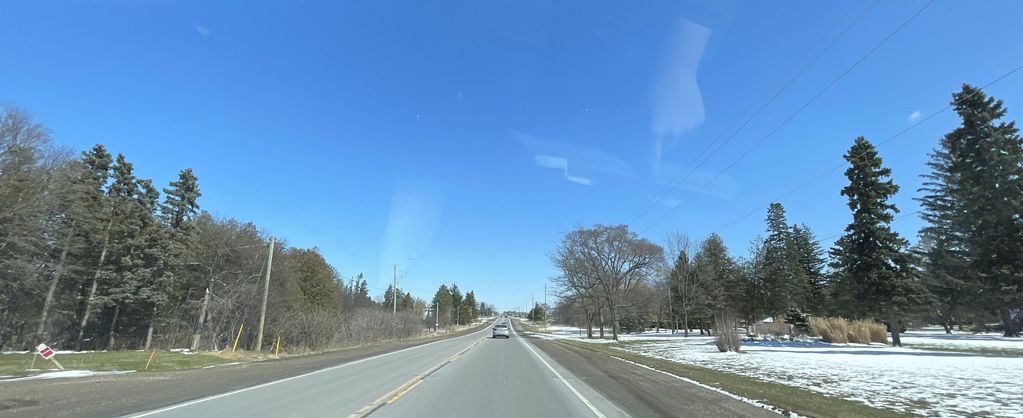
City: kitchener-waterloo